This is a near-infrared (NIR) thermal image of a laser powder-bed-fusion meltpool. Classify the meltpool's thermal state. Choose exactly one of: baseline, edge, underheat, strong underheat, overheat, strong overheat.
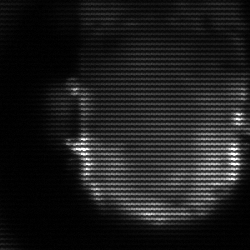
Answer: baseline